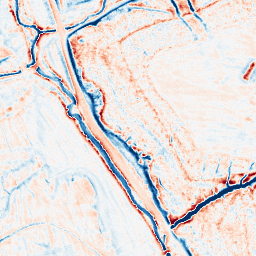
Category: edge_preserving
Decomposition family: anisotropic_diffusion
Decomposition parameters: iterations: 20
kappa: 50
gamma: 0.2
Upsampling method: quintic
Upsampling parameters: scale: 2
Upsampling scale: 2